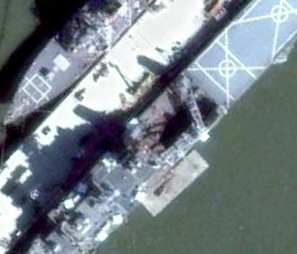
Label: Whitby_Island-class_dock_landing_ship